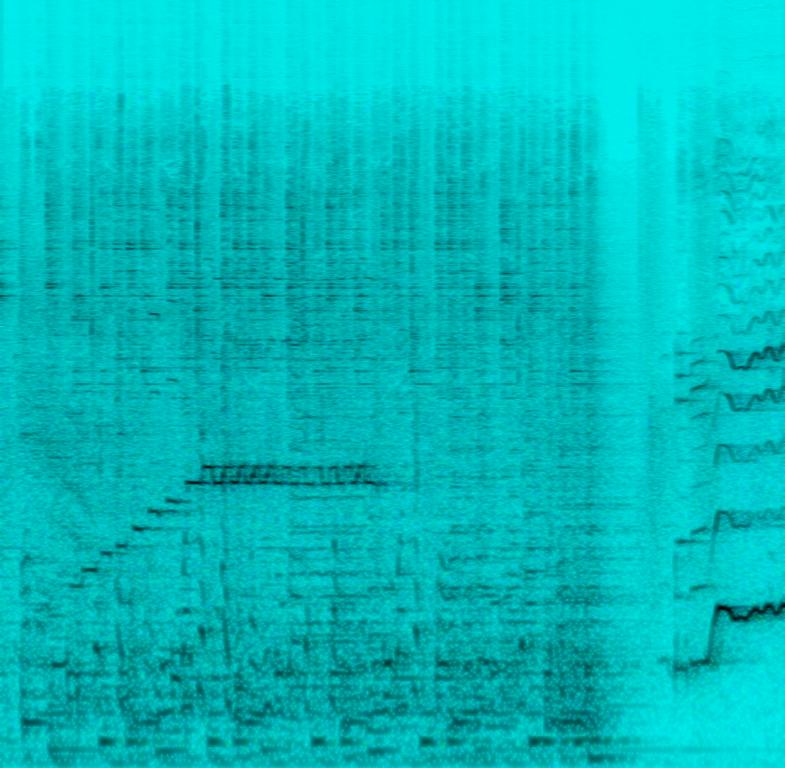
The music excerpt starts off with a Latin band with instruments such as trombones, trumpets, upright bass, flute and latin percussion instruments. After a few seconds the band stops and a female voice starts to sing a voice that starts in the high register and moves to the low one. Right between these two moments one can hear claps coming from a crowd of people. Towards the ending of the excerpt the voice finishes singing the melody and the band starts again.